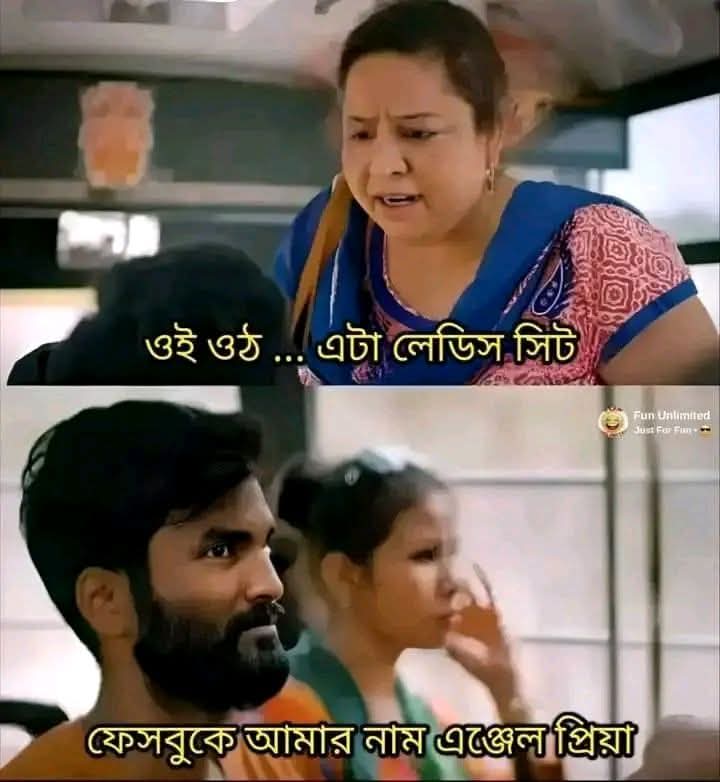
Text: ওই ওঠ ... এটা লেডিস সিট ফেসবুকে আমার নাম এঞ্জেল প্রিয়া
Label: Non Hate